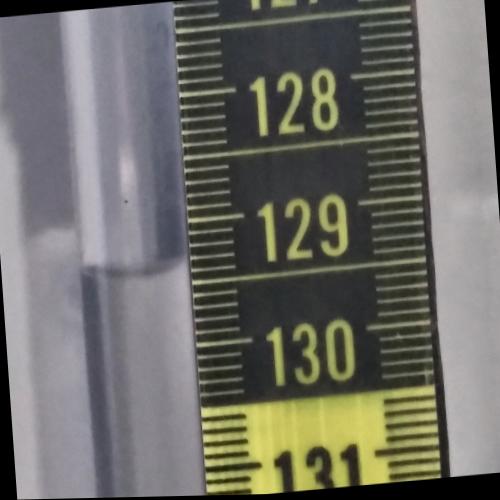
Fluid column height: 129.3 cm